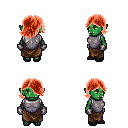
a pixel art fantasy rpg character, female body template, orc, green skin, steel chest armor, robe skirt, red swoop hairstyle, metal gloves, ghillies, four views (front, back, left, right), 2x2 character sprite sheet, small pixel art, hard edges, no anti-aliasing